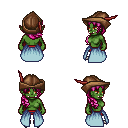
a pixel art fantasy rpg character, female body template, orc, green skin, overskirt, red pants, pink right-swept hairstyle, leather cap, metal boots, four views (front, back, left, right), 2x2 character sprite sheet, small pixel art, hard edges, no anti-aliasing